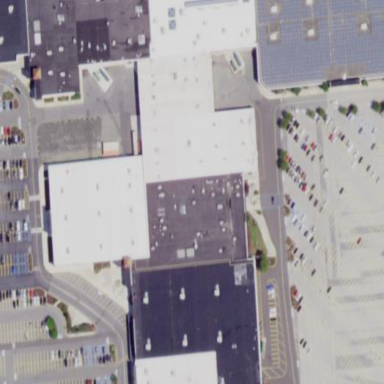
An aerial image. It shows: Mall building.